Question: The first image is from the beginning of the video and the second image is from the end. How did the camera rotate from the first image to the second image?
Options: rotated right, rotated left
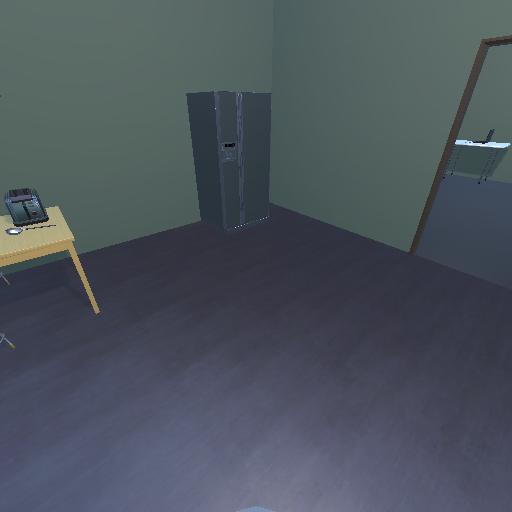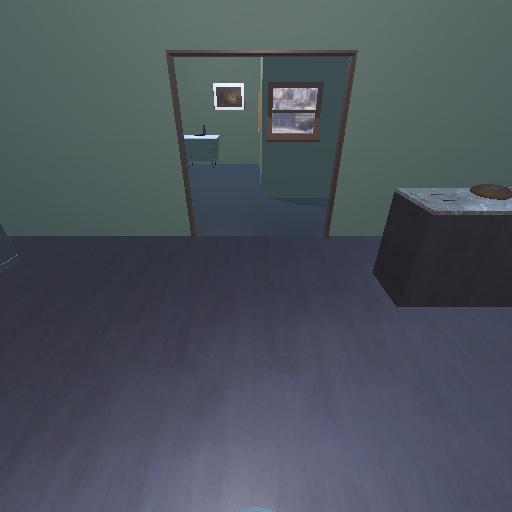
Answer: rotated right